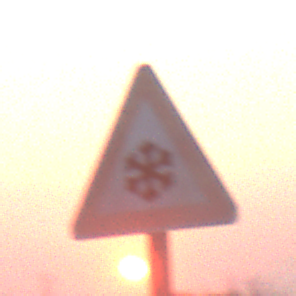
Verkehrszeichen: SchneeOderEisglaette
Umgebung: Outdoor, Nature
Tageszeit: SunriseSunset
Wetter: Clear
Licht: Natural
Jahreszeit: NotSpecified
Kontrast: LowContrast